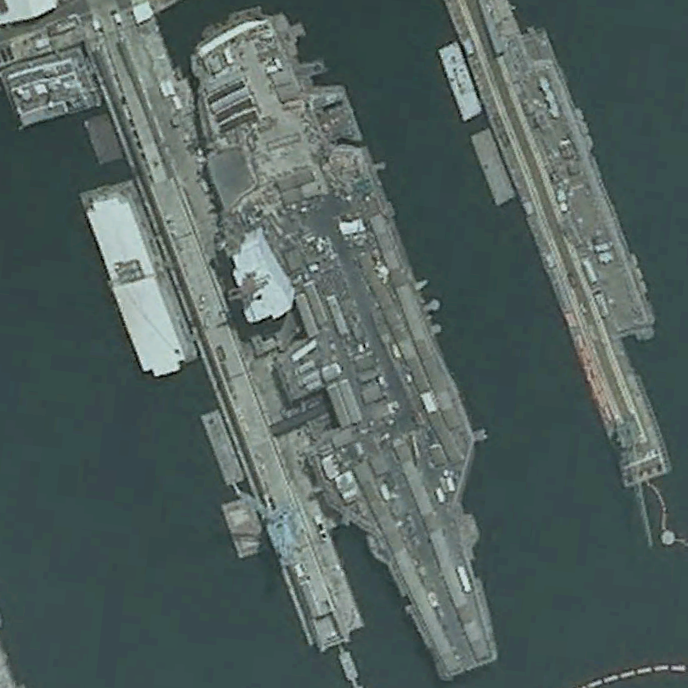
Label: aircraft_carrier